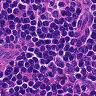
Metastatic tissue present: no